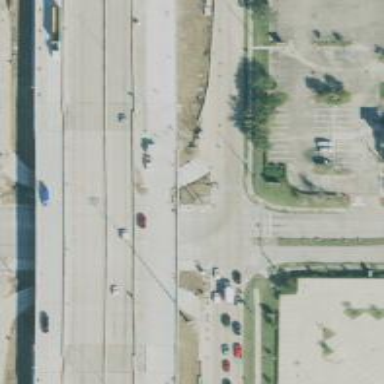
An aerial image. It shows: Frontage road that is classified as secondary link.